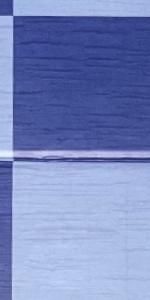
Label: Empty